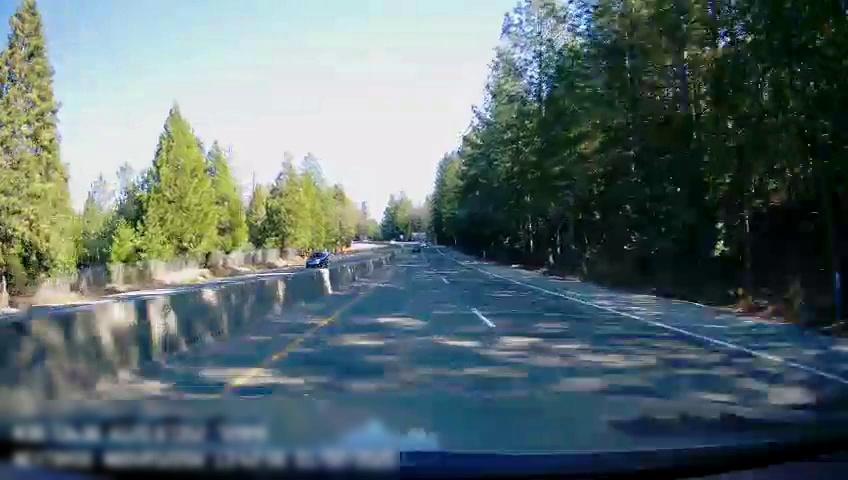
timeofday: Day
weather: Sunny
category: Drivable Space
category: Drivable Space
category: Vehicles | Car
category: Lanes | Alternate Lane
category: Lanes | Current Lane
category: Lanes | Alternate Lane